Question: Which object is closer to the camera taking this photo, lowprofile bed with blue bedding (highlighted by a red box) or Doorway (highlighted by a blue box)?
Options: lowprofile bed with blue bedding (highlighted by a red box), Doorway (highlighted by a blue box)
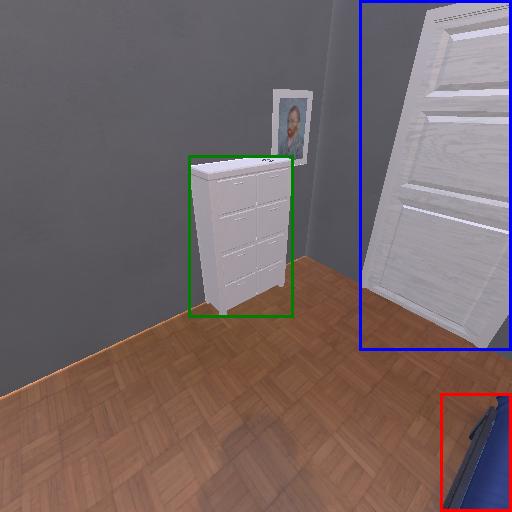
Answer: lowprofile bed with blue bedding (highlighted by a red box)